Question: Are there newer, and better out there that can resemble more of Window's default for WPF C#?

Yes, I know this is not a new question.
There are <URL>, also difficult to click the textboxes etc.
Are there newer, open source or commercial DateTimePicker? Do people host their DateTimePicker Form Control in WPF?
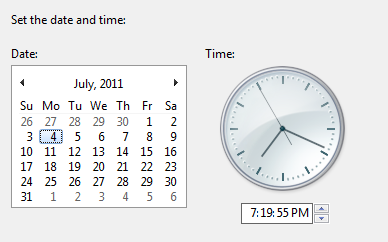
Answer: The clock in the image is not part of the time control. It is just a clock.
You could have a look at <URL>